Field crop: maize
Growth stage: 2
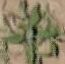
Species: atriplex